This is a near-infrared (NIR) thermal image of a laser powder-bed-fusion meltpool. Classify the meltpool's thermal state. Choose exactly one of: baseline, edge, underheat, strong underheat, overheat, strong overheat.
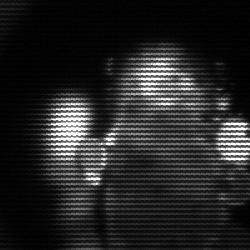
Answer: strong underheat